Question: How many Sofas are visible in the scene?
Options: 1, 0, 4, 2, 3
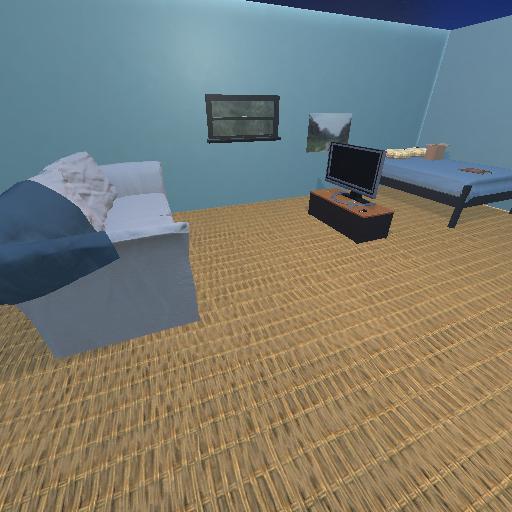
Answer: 1